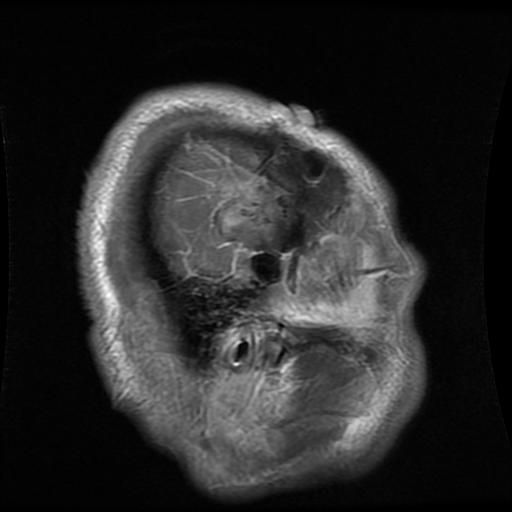
Label: glioma